Field crop: maize
Growth stage: 2
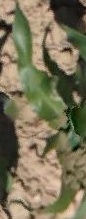
Species: maize